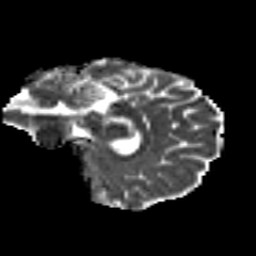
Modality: MD
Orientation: sagittal
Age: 19
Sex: female
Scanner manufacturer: siemens
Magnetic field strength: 3 T
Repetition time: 8.8 s
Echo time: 0.085 s